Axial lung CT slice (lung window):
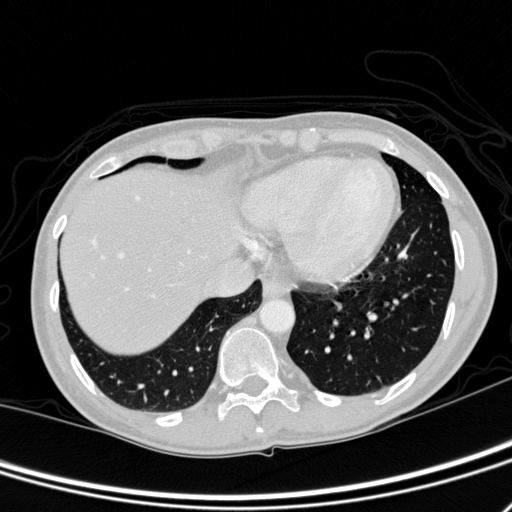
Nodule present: no